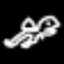
Label: frog